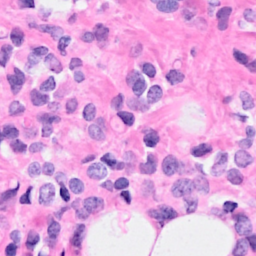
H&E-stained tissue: Breast